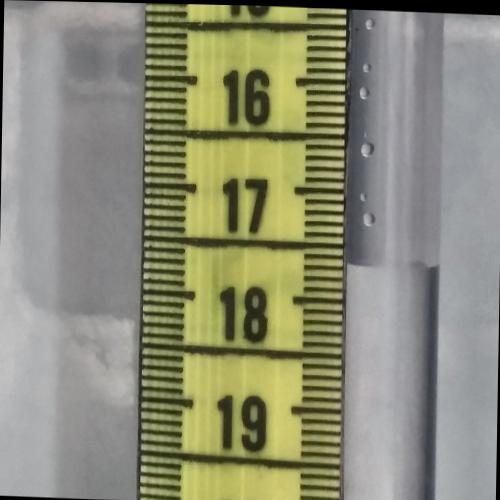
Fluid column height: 17.7 cm